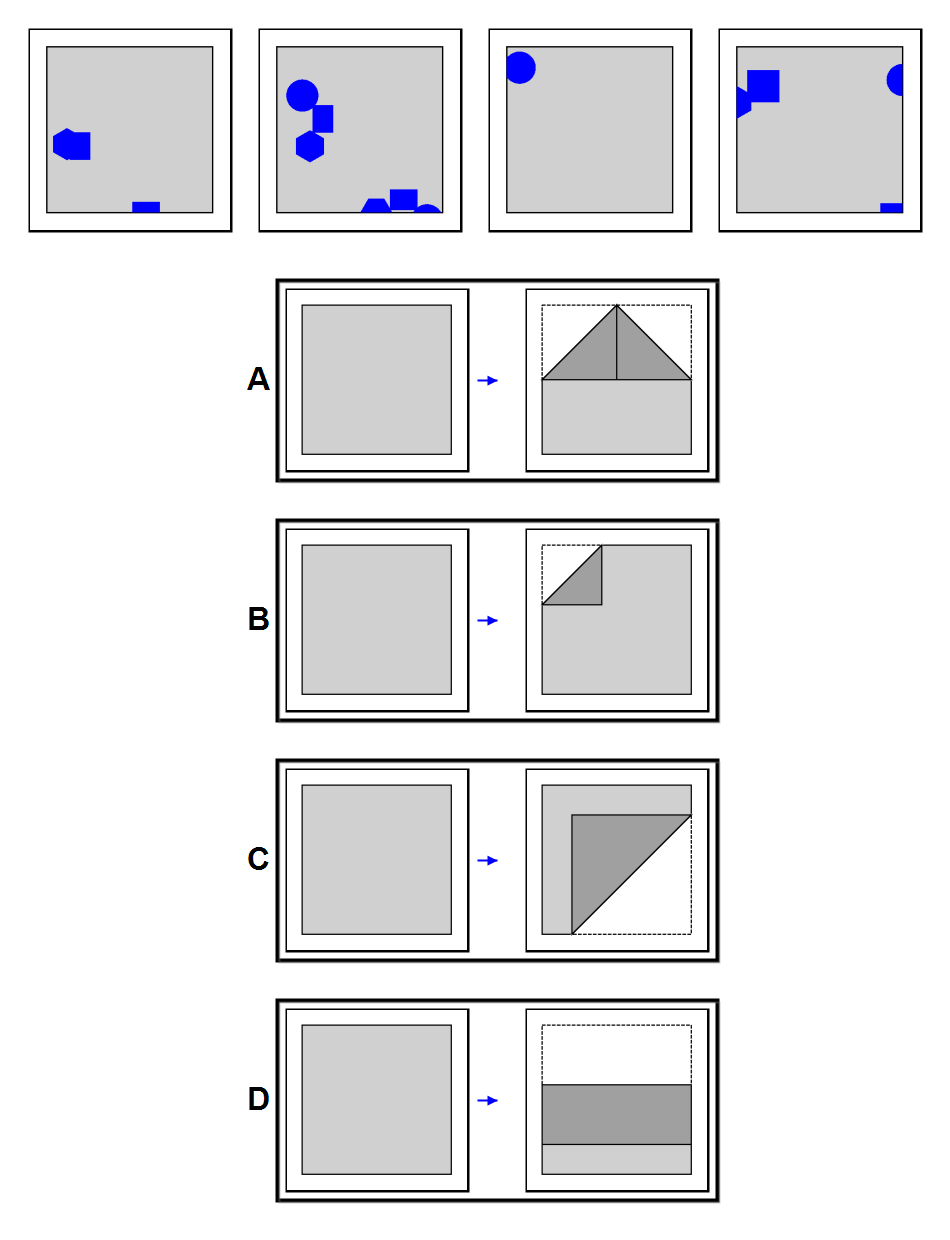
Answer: C